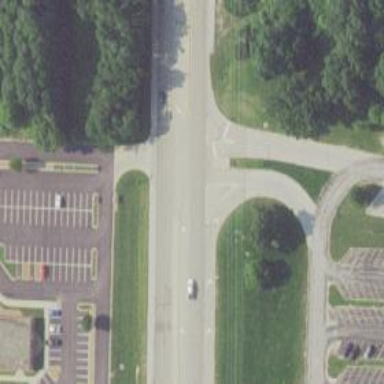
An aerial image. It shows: Solid stop line road marking.